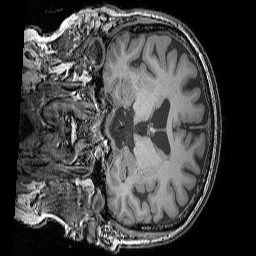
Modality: T1w
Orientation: coronal
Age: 70
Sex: female
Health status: ill
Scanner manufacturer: siemens
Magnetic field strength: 3 T
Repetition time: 1.75 s
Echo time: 0.00418 s